Question: test1.py contains:
'''
import sys
print 'ok'
'''
test2.py contains:
'''
import sys
import numpy as np
print 'ok'
'''
Both 'python test1.py' and 'python test2.py' work fine.
When I'm in MATLAB, 'system('python test1.py')' works while 'system('python test2.py')' doesn't work and throw the following error message:
'''
>> system('python test2.py')
Traceback (most recent call last):
File "test.py", line 3, in <module>
import numpy as np
File "/usr/lib/python2.7/dist-packages/numpy/__init__.py", line 137, in <module>
import add_newdocs
File "/usr/lib/python2.7/dist-packages/numpy/add_newdocs.py", line 9, in <module>
from numpy.lib import add_newdoc
File "/usr/lib/python2.7/dist-packages/numpy/lib/__init__.py", line 13, in <module>
from polynomial import *
File "/usr/lib/python2.7/dist-packages/numpy/lib/polynomial.py", line 17, in <module>
from numpy.linalg import eigvals, lstsq
File "/usr/lib/python2.7/dist-packages/numpy/linalg/__init__.py", line 48, in <module>
from linalg import *
File "/usr/lib/python2.7/dist-packages/numpy/linalg/linalg.py", line 23, in <module>
from numpy.linalg import lapack_lite
ImportError: /afs/csail.mit.edu/system/common/matlab/2012a/sys/os/glnxa64/libgfortran.so.3: version 'GFORTRAN_1.4' not found (required by /usr/lib/liblapack.so.3gf)
'''
Full stack:

I use Matlab 2012a x64 on Ubuntu 12.04 with Python 2.7. Any idea why Python called from MATLAB fails to import non-standard Python libraries (here Numpy, but I had the same issue with Scipy)? Note that everything works fine on my Windows computer.
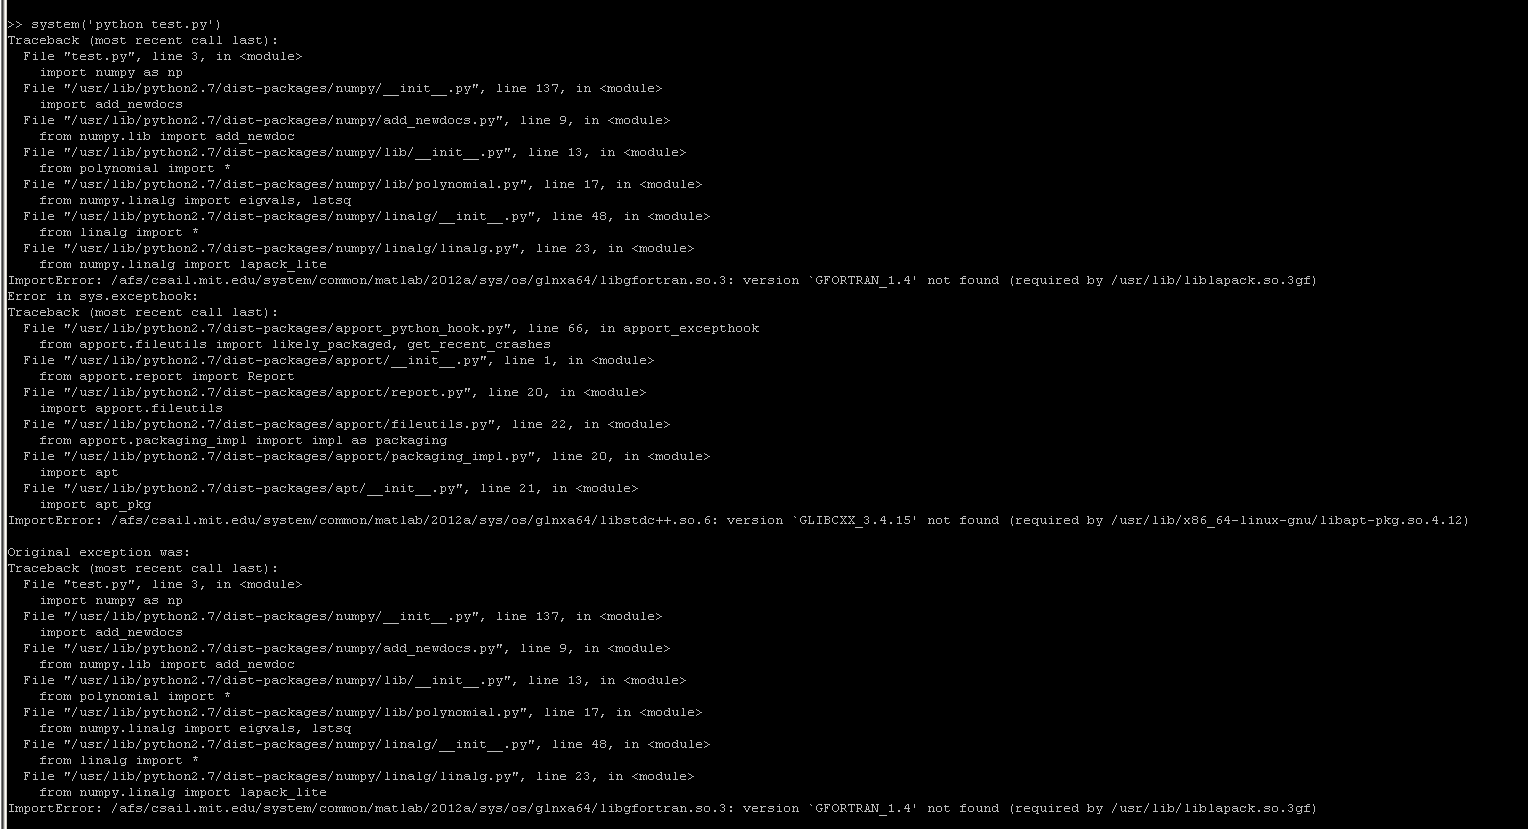
Answer: The same problem is on Ubuntu 14.04 x64 with Matlab R2013a.
The problem is that matlab comes with some of its own libraries, in this case 'libgfortran.so.3' instead of using the system ones. From what I googled they are usually outdated, and numpy requires newer versions. Thus there is a problem.
In Ubuntu, it was enough to change the libraries. Don't know how to do it on windows ( I guess it would be somehow similar), but in Ubuntu it is as follows:
: go to:
'''
'cd /usr/local/MATLAB/R2013a/sys/os/glnxa64'
'''
: make backup of matlab's 'libgfortran.so.3':
'''
'sudo mv libgfortran.so.3 libgfortran.so.3.bck'
'''
: sym link system library:
'''
'sudo ln -s /usr/lib/x86_64-linux-gnu/libgfortran.so.3'
'''